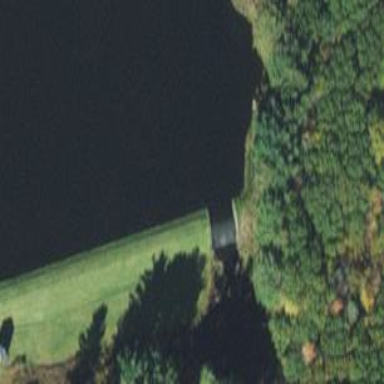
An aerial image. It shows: Dam along waterway.